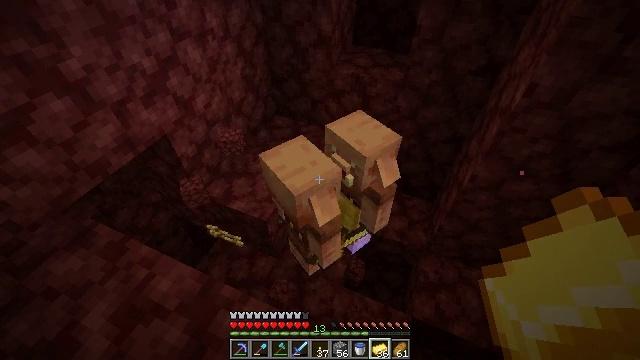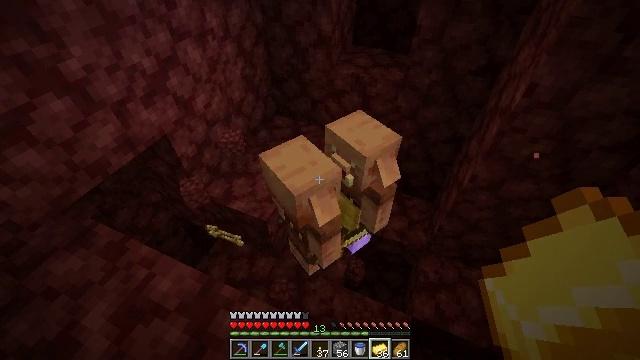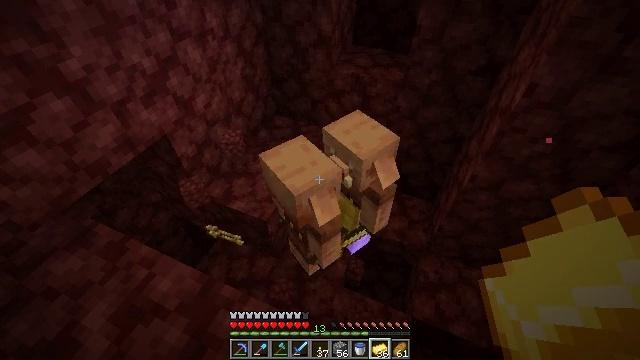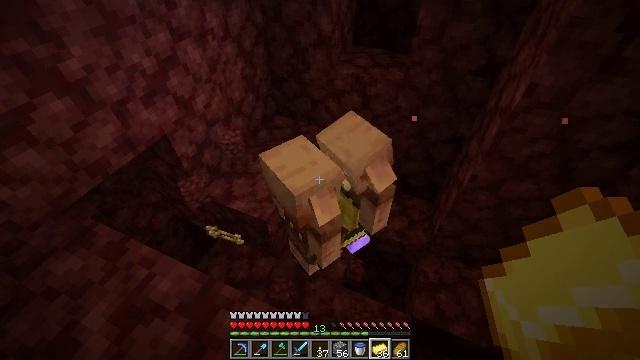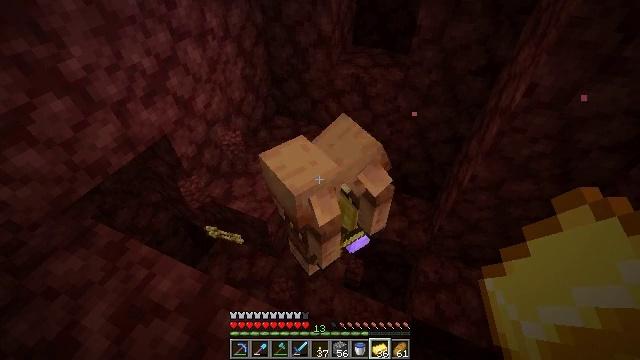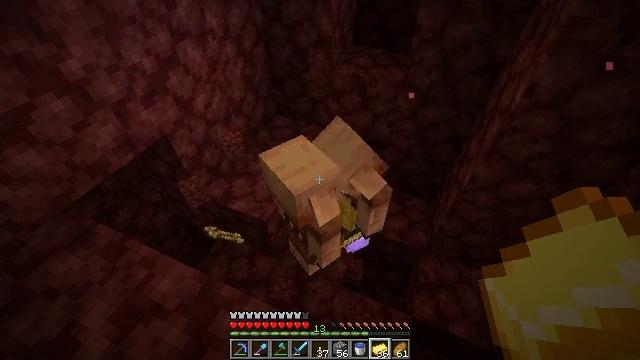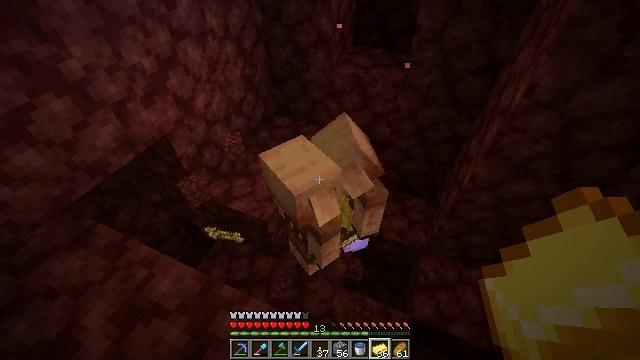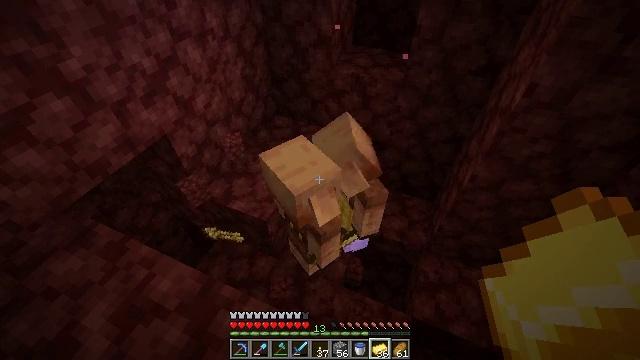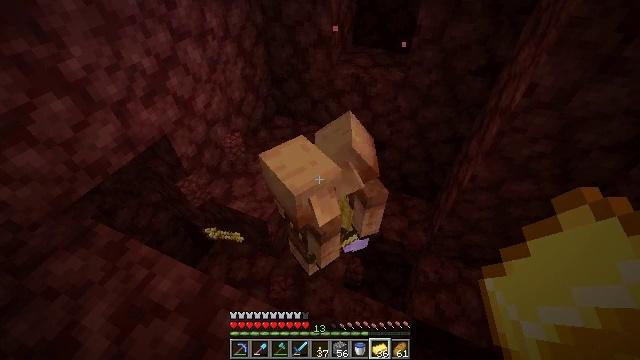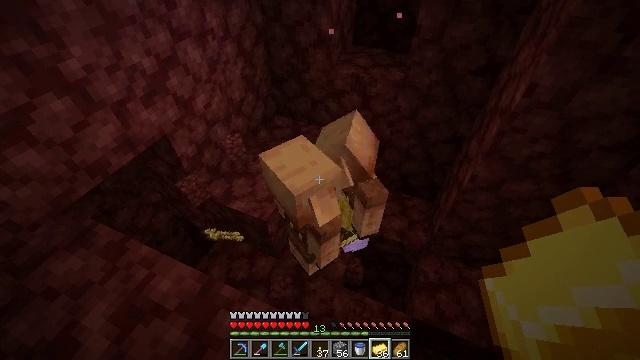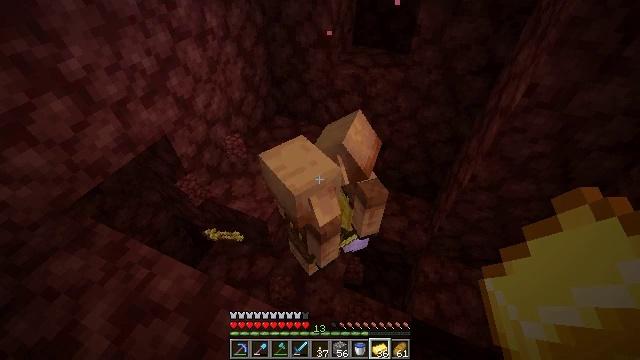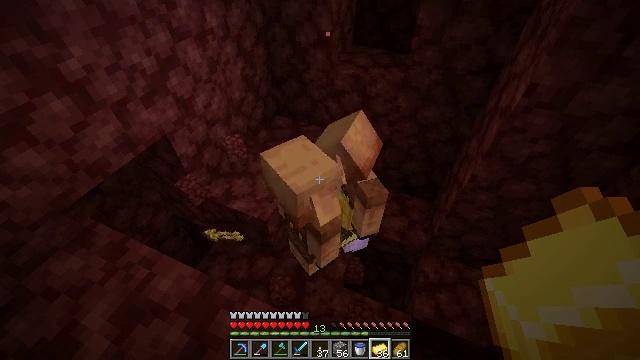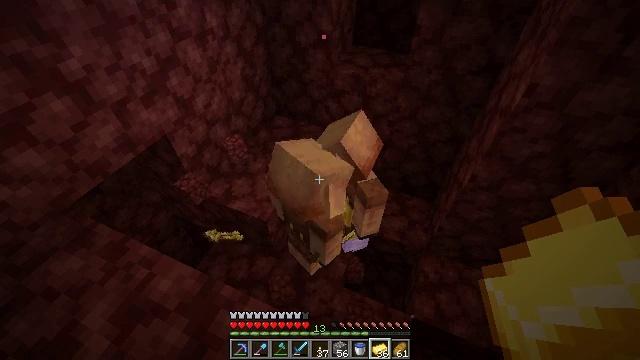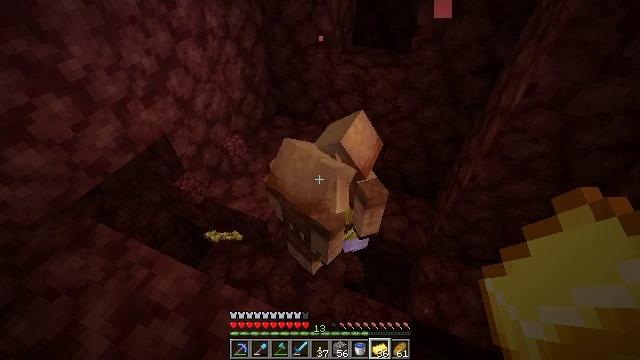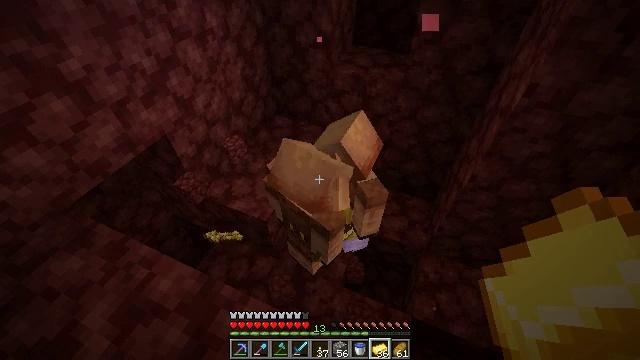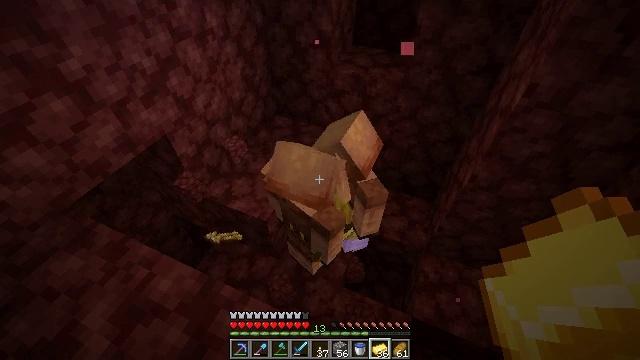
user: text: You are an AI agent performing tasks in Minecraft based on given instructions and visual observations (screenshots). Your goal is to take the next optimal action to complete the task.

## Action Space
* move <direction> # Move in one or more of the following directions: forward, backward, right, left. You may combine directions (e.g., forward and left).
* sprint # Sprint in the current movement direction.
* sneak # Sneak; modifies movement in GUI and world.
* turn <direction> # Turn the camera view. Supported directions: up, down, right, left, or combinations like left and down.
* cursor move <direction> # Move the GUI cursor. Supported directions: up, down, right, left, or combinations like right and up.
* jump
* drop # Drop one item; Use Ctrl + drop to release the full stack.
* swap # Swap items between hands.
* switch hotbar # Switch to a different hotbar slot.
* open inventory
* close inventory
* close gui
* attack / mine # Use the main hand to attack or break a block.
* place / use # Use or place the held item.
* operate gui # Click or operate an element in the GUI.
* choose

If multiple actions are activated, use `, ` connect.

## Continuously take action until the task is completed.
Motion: motion action
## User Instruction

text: Remove a gold ingot from the inventory.
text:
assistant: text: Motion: no_op
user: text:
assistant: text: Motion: no_op
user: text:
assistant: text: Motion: no_op
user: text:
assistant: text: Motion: no_op
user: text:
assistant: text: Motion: no_op
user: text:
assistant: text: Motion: no_op
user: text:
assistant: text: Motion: no_op
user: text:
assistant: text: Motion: no_op
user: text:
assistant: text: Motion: no_op
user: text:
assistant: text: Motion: no_op
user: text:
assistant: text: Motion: no_op
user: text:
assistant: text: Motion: no_op
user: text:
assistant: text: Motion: no_op
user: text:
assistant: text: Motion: no_op
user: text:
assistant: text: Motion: no_op
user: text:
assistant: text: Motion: no_op
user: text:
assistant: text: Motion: no_op
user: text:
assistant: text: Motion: no_op
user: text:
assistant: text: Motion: no_op
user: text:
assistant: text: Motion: no_op
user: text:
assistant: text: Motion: no_op
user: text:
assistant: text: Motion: no_op
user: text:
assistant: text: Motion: no_op
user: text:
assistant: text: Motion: no_op
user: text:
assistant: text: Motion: no_op
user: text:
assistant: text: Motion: open inventory
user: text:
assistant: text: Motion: open inventory
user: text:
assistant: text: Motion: open inventory
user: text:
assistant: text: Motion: open inventory
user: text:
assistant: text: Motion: open inventory